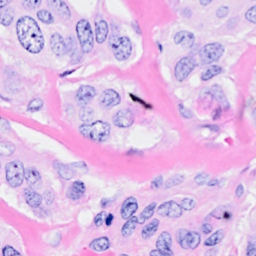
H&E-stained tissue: Breast